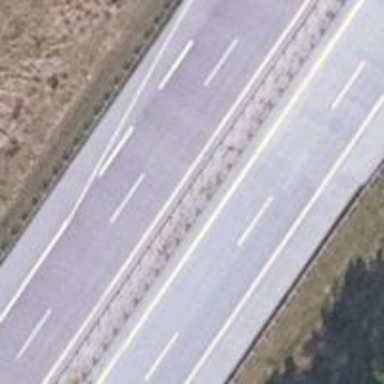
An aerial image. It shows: Asphalt motorway.